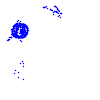
Particle: kaon